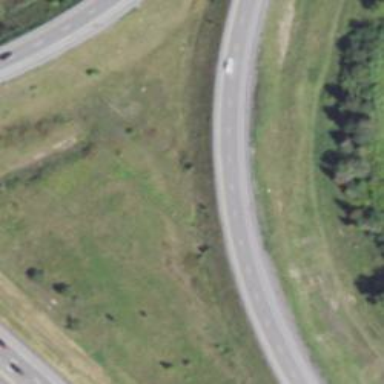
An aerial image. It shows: Motorway link with embankment beside it.